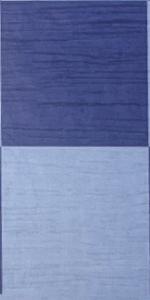
Label: Empty